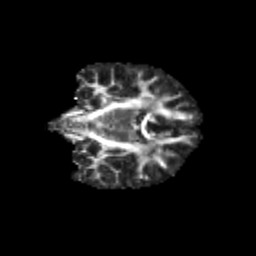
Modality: FA
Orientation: coronal
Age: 11
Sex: female
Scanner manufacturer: siemens
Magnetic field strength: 3 T
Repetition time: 3.8 s
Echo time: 0.07 s